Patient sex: F
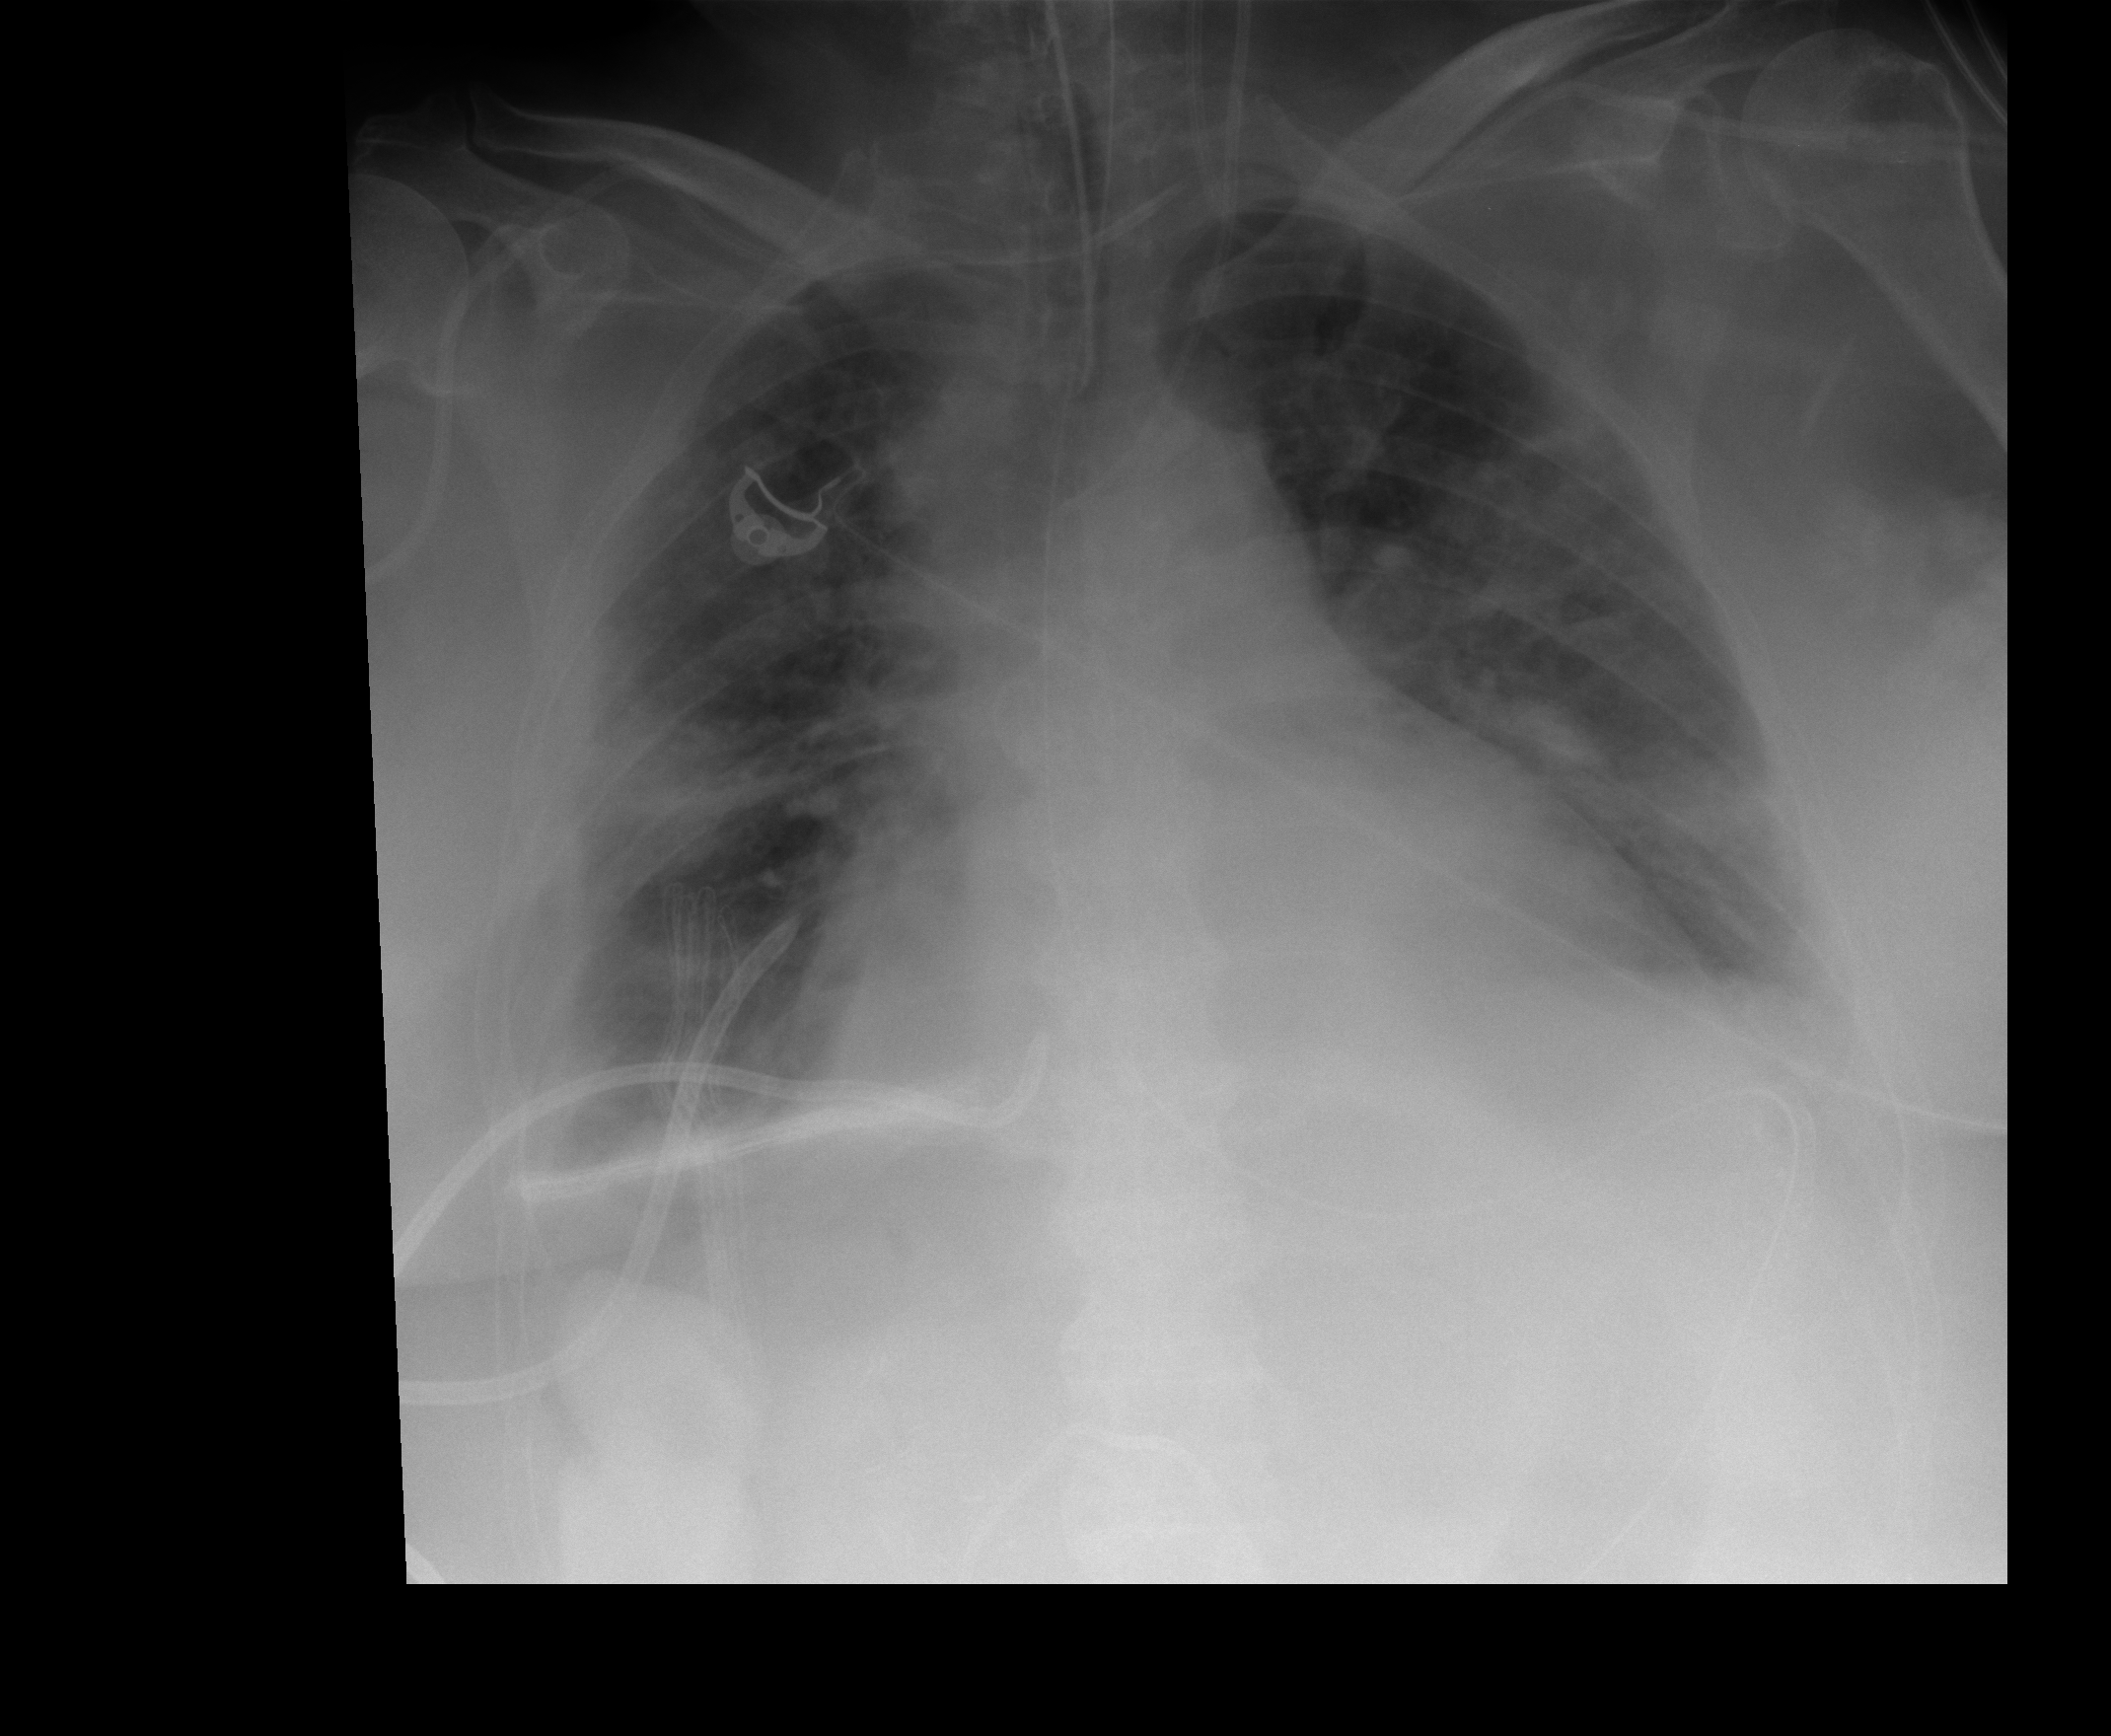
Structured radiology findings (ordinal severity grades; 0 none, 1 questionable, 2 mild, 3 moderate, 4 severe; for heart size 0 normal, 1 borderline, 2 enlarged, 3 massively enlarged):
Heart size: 1
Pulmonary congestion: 0
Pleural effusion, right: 2
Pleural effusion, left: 1
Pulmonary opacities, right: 2
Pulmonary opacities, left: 2
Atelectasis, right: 2
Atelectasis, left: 1